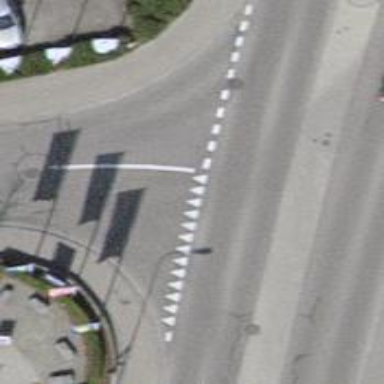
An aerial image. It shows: Road with "give way" sign.